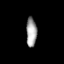
Tissue: prostate
Cell type: Fibroblasts
Senescence score: 0.769
Nuclear area (px): 298
Mean DAPI intensity: 163.245